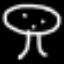
Label: mushroom